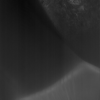
Label: not_dusty